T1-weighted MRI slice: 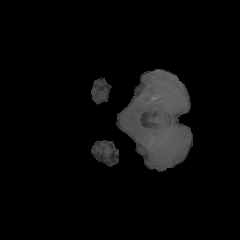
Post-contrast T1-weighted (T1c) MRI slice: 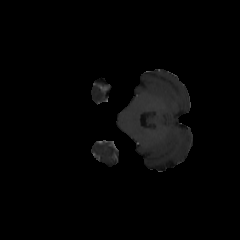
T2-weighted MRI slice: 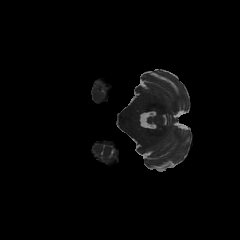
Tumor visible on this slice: no